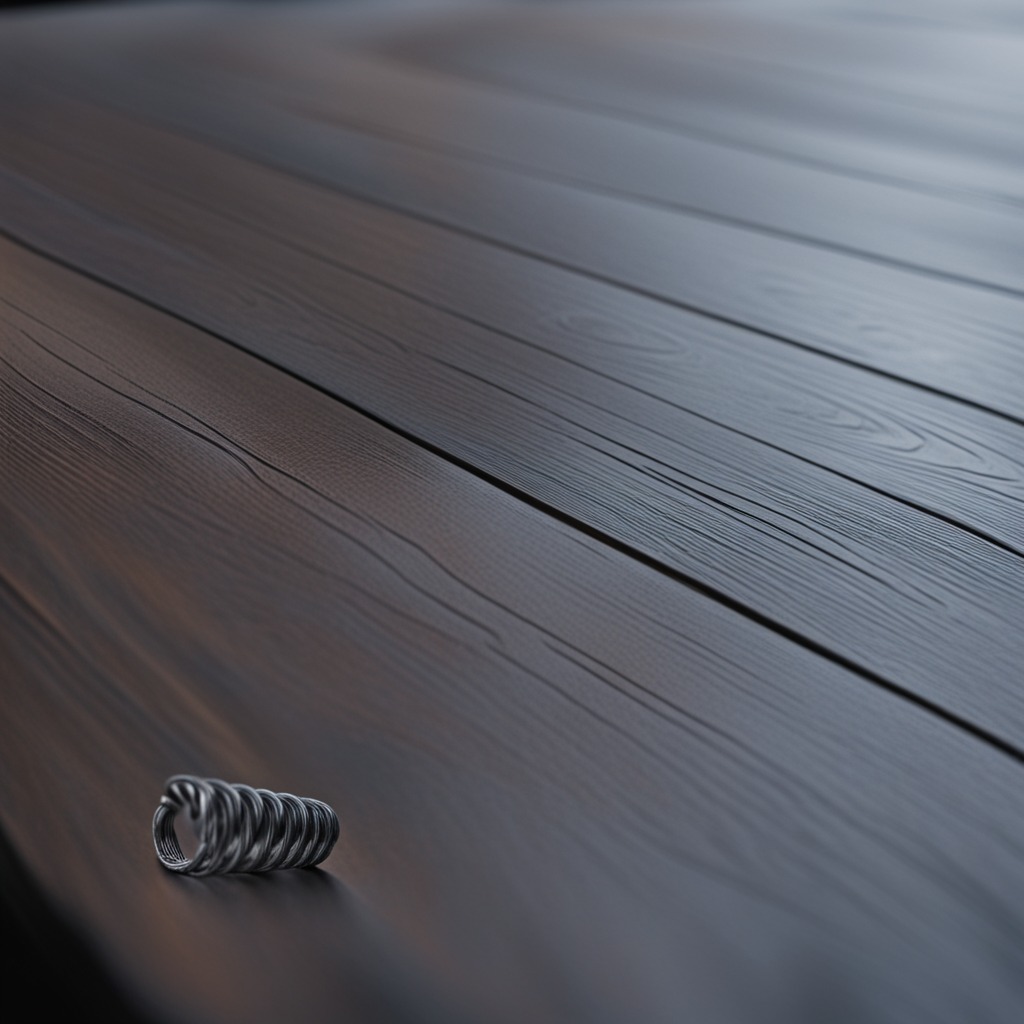
A coiled metal spring is lying on the old table.